Question: I currently use masonry plugin in my facebook app. Everything is work well but except one thing, at the first time, the FB.autoGrow don't resize the iframe fast enough. As the result, the layout is broken, and all the items are overlapped as in the picture. Could you please tell me any solution to fix this problem?

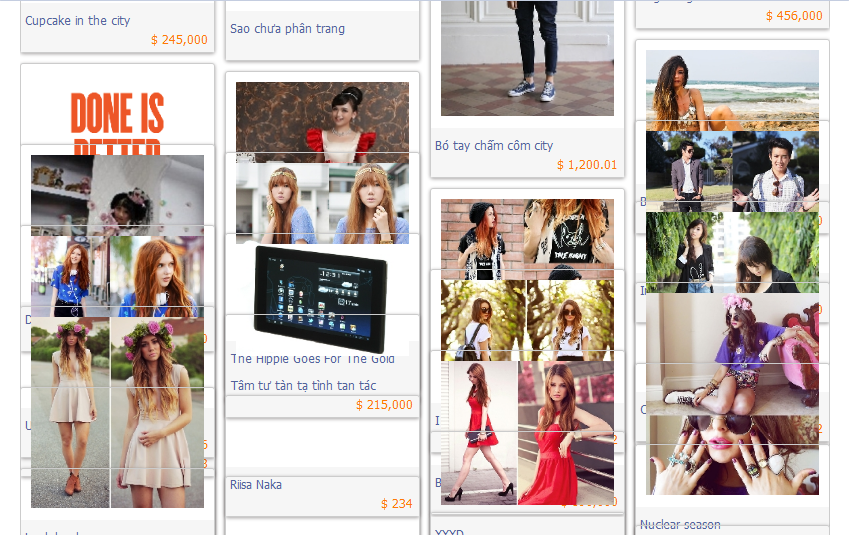
Answer: I found the answer in github. I have just add these lines of code and it works well.
'''
bufferPx: 10000,
extraScrollPx: 12000,
'''
References:
<URL>